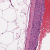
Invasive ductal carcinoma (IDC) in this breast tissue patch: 0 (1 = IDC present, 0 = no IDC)